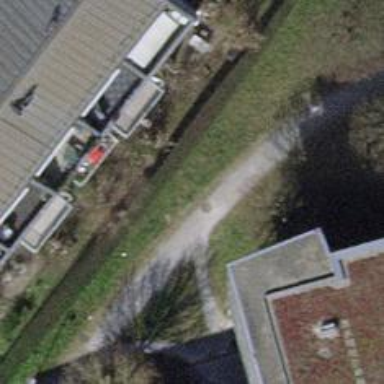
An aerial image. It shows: Unpaved footway.